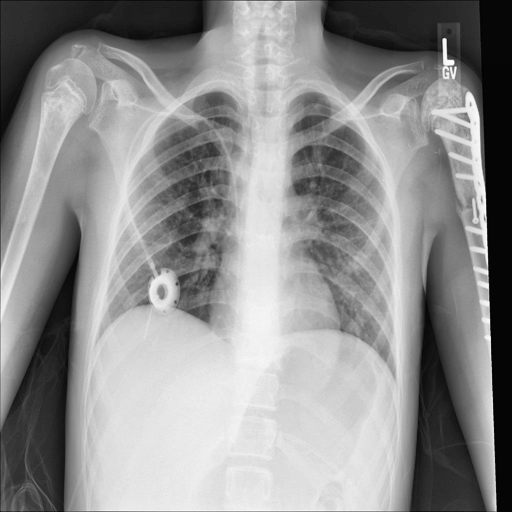
Finding: NORMAL